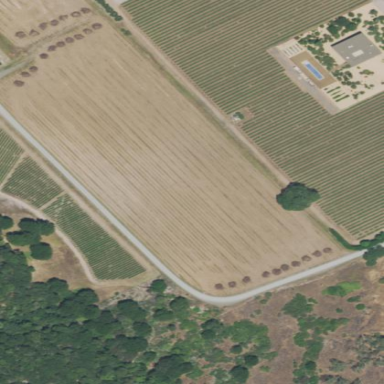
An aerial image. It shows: Vineyard with grape crops.